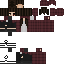
A female human skin with dark skin, wearing brown long hair dressed in a red hoodie and black pants, featuring a closed mouth.